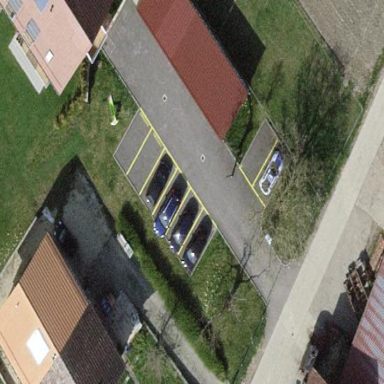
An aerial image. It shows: Garage.